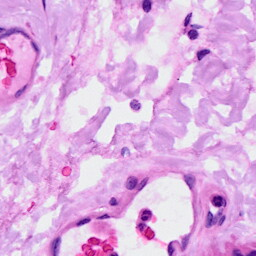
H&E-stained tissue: Ovarian